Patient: sex M, age 57
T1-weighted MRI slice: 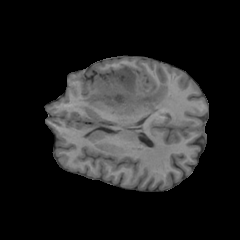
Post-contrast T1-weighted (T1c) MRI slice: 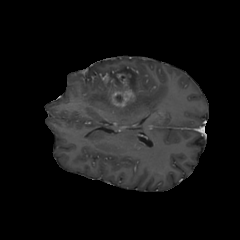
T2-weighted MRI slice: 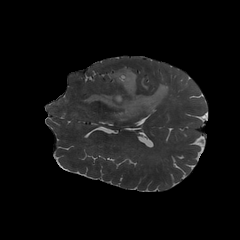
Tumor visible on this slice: yes
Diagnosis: Glioblastoma, IDH-wildtype
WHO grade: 4